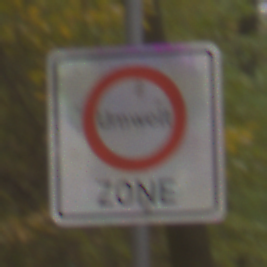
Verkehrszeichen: BeginnUmweltzone
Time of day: Midday
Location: Outdoor (Nature)
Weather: Overcast
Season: NotSpecified
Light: Natural